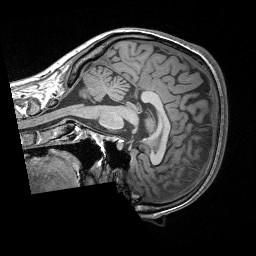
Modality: T1w
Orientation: sagittal
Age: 22
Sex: female
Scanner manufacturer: siemens
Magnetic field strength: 3 T
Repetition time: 1.9 s
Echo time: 0.00252 s